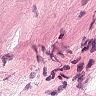
Metastatic tissue present: no